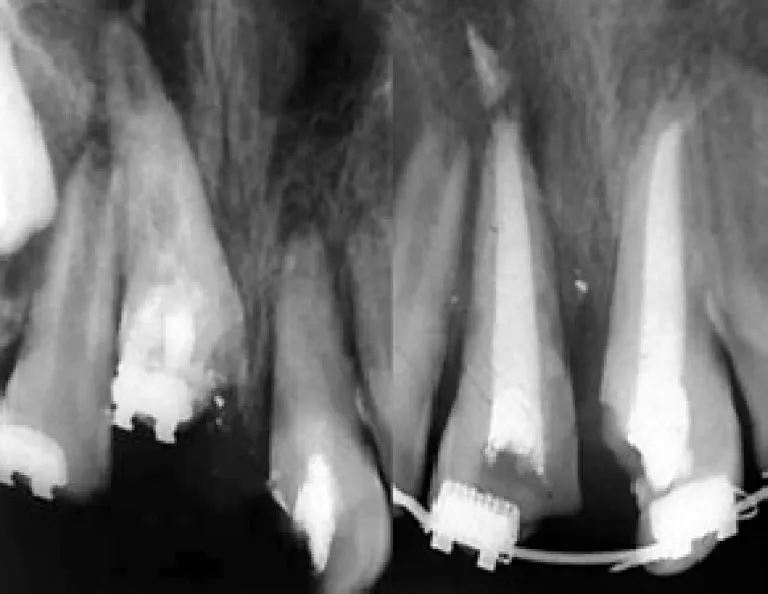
Intracanal medication and final RCT.
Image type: radiology (x_ray)